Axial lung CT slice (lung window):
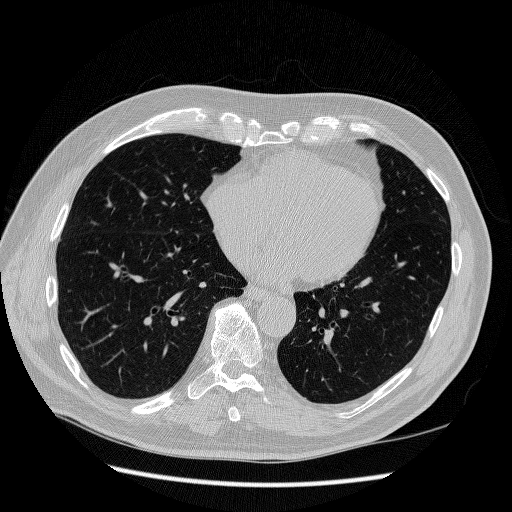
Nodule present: no